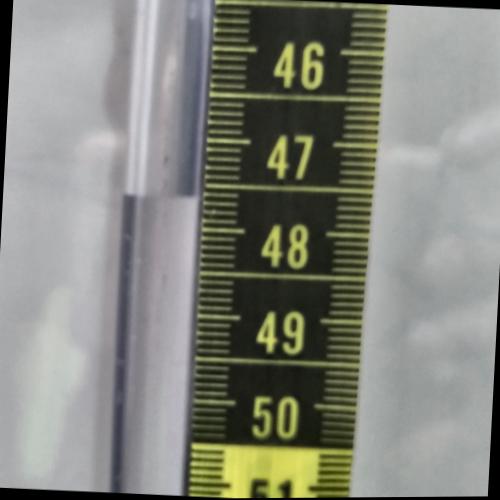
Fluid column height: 47.6 cm